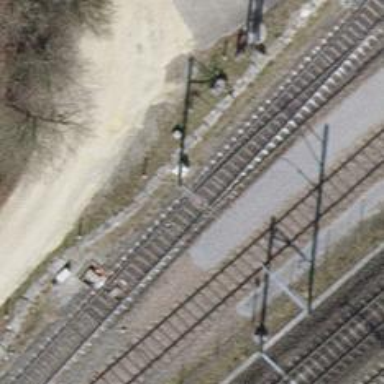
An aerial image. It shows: Railway switch.